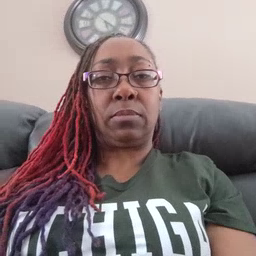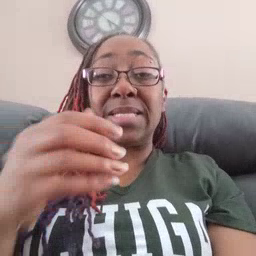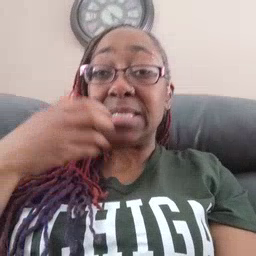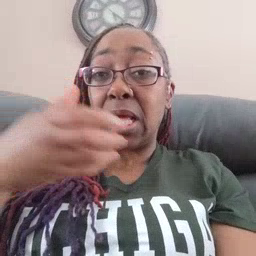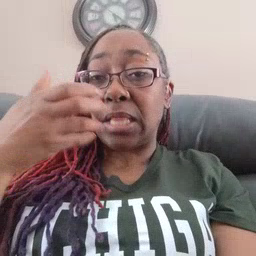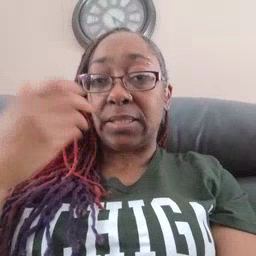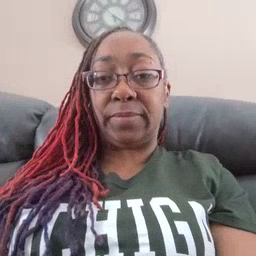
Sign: cereal